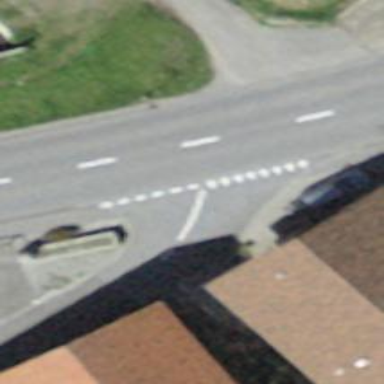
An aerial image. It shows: Unmarked crossing on the road.